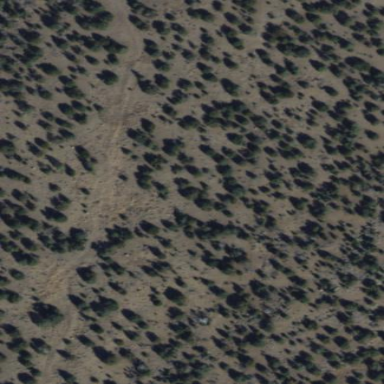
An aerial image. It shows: Area covered in scrub vegetation.